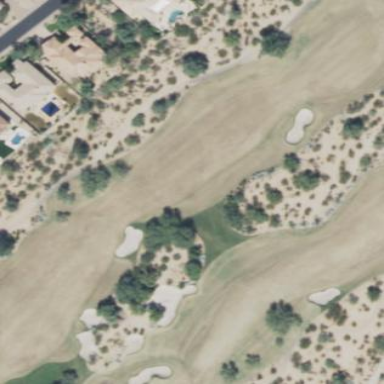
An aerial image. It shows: Area of rough grass used for golf.